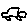
Label: car